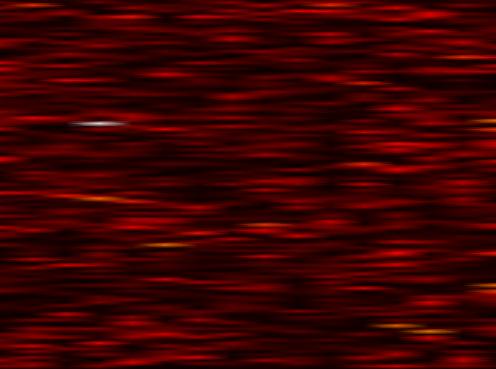
Label: WOLA